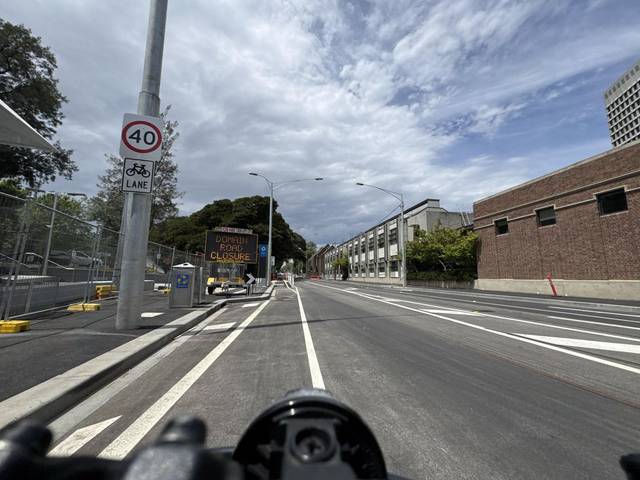
Region: Australia
Coordinates: -37.833, 144.973